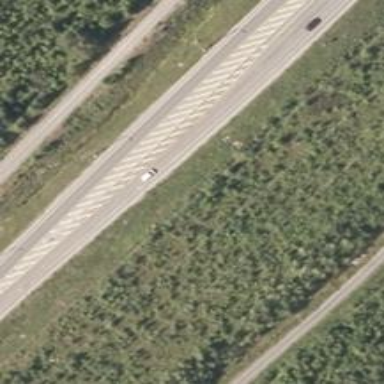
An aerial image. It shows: Asphalt road classified as trunk highway.